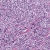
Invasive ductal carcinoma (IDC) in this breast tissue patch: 1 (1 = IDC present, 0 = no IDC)